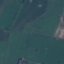
Land use / land cover: Pasture